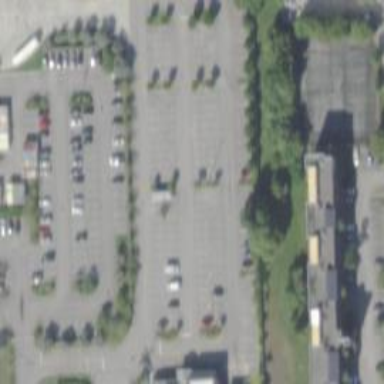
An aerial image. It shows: Parking area with surface.